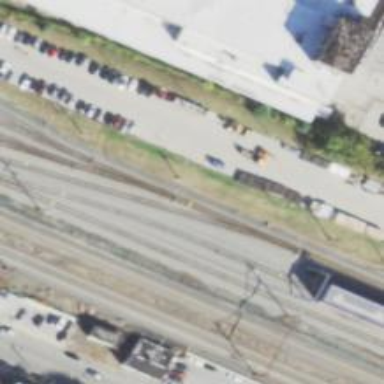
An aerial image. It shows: Railway yard.